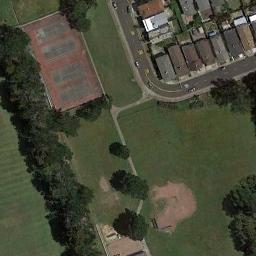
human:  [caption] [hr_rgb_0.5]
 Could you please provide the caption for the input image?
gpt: There are two tennis courts that don't go in the same direction .

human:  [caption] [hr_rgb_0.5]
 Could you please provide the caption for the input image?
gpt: The tennis court is on the grass next to some buildings and trees .

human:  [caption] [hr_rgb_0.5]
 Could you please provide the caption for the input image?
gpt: The tennis court and residential area are separated by lawns and there are some trees next to it .

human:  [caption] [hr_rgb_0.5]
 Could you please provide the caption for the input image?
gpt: Many buildings of different shapes are beside the tennis courts .

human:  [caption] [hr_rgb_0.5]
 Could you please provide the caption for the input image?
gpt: The tennis courts are on a green meadow with some green trees .